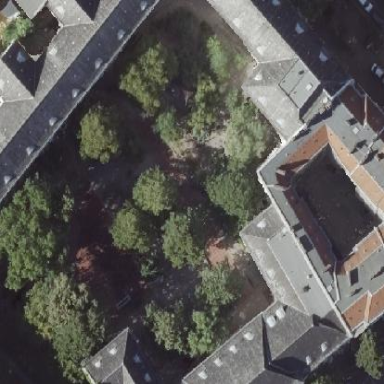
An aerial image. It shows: School.